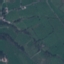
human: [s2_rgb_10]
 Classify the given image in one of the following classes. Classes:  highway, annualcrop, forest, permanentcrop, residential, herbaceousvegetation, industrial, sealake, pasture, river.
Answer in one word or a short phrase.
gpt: Pasture